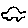
Label: car